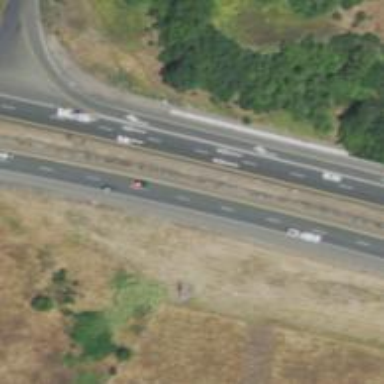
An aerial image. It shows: Motorway junction.